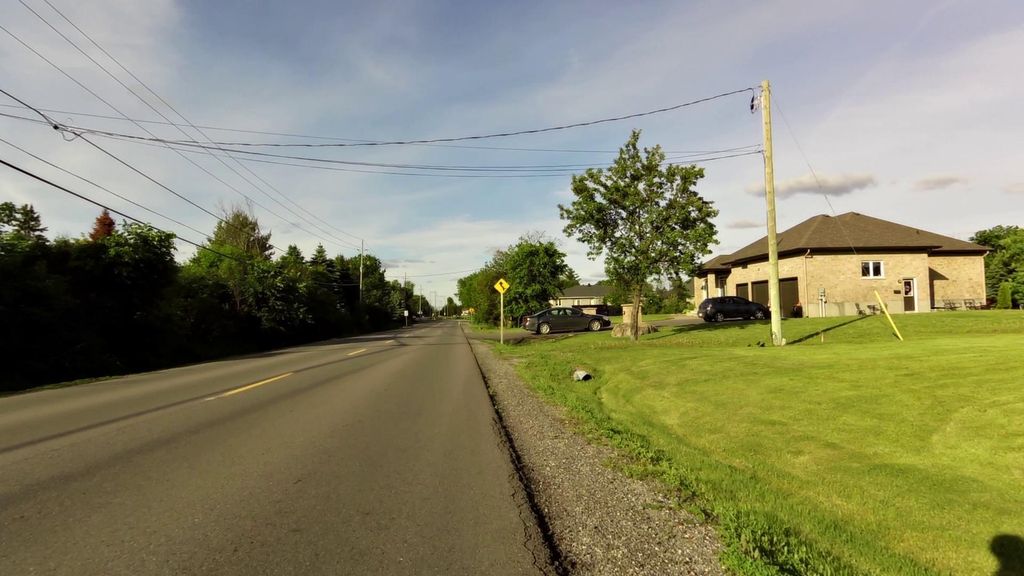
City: ottawa-gatineau